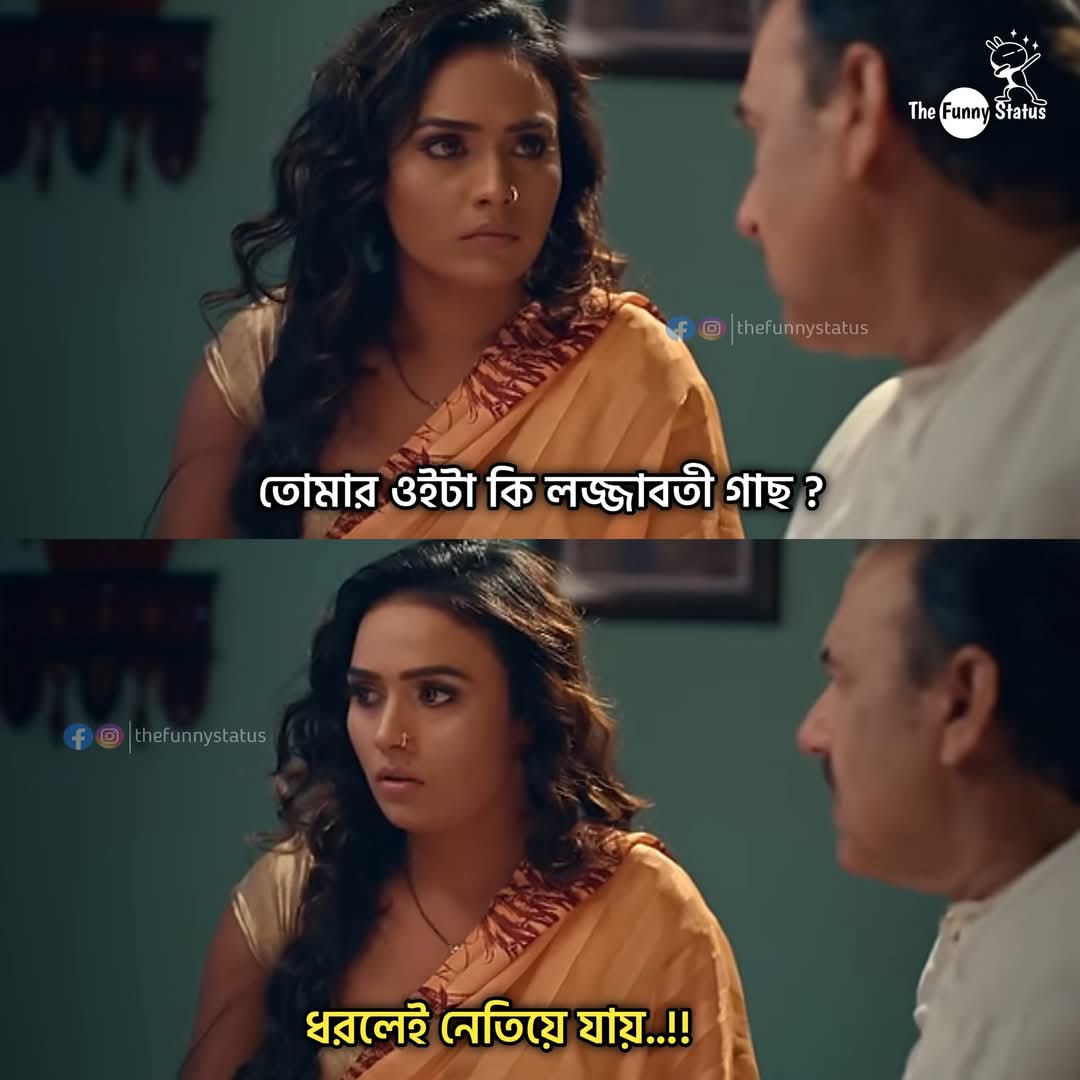
Text: তোমার ওইটা কি লজ্জাবতী গাছ?
ধরলেই নেতিয়ে যায়..!!
Label: Hate
Hate category: Personal Offence
Targeted group: Individual